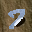
Label: 7